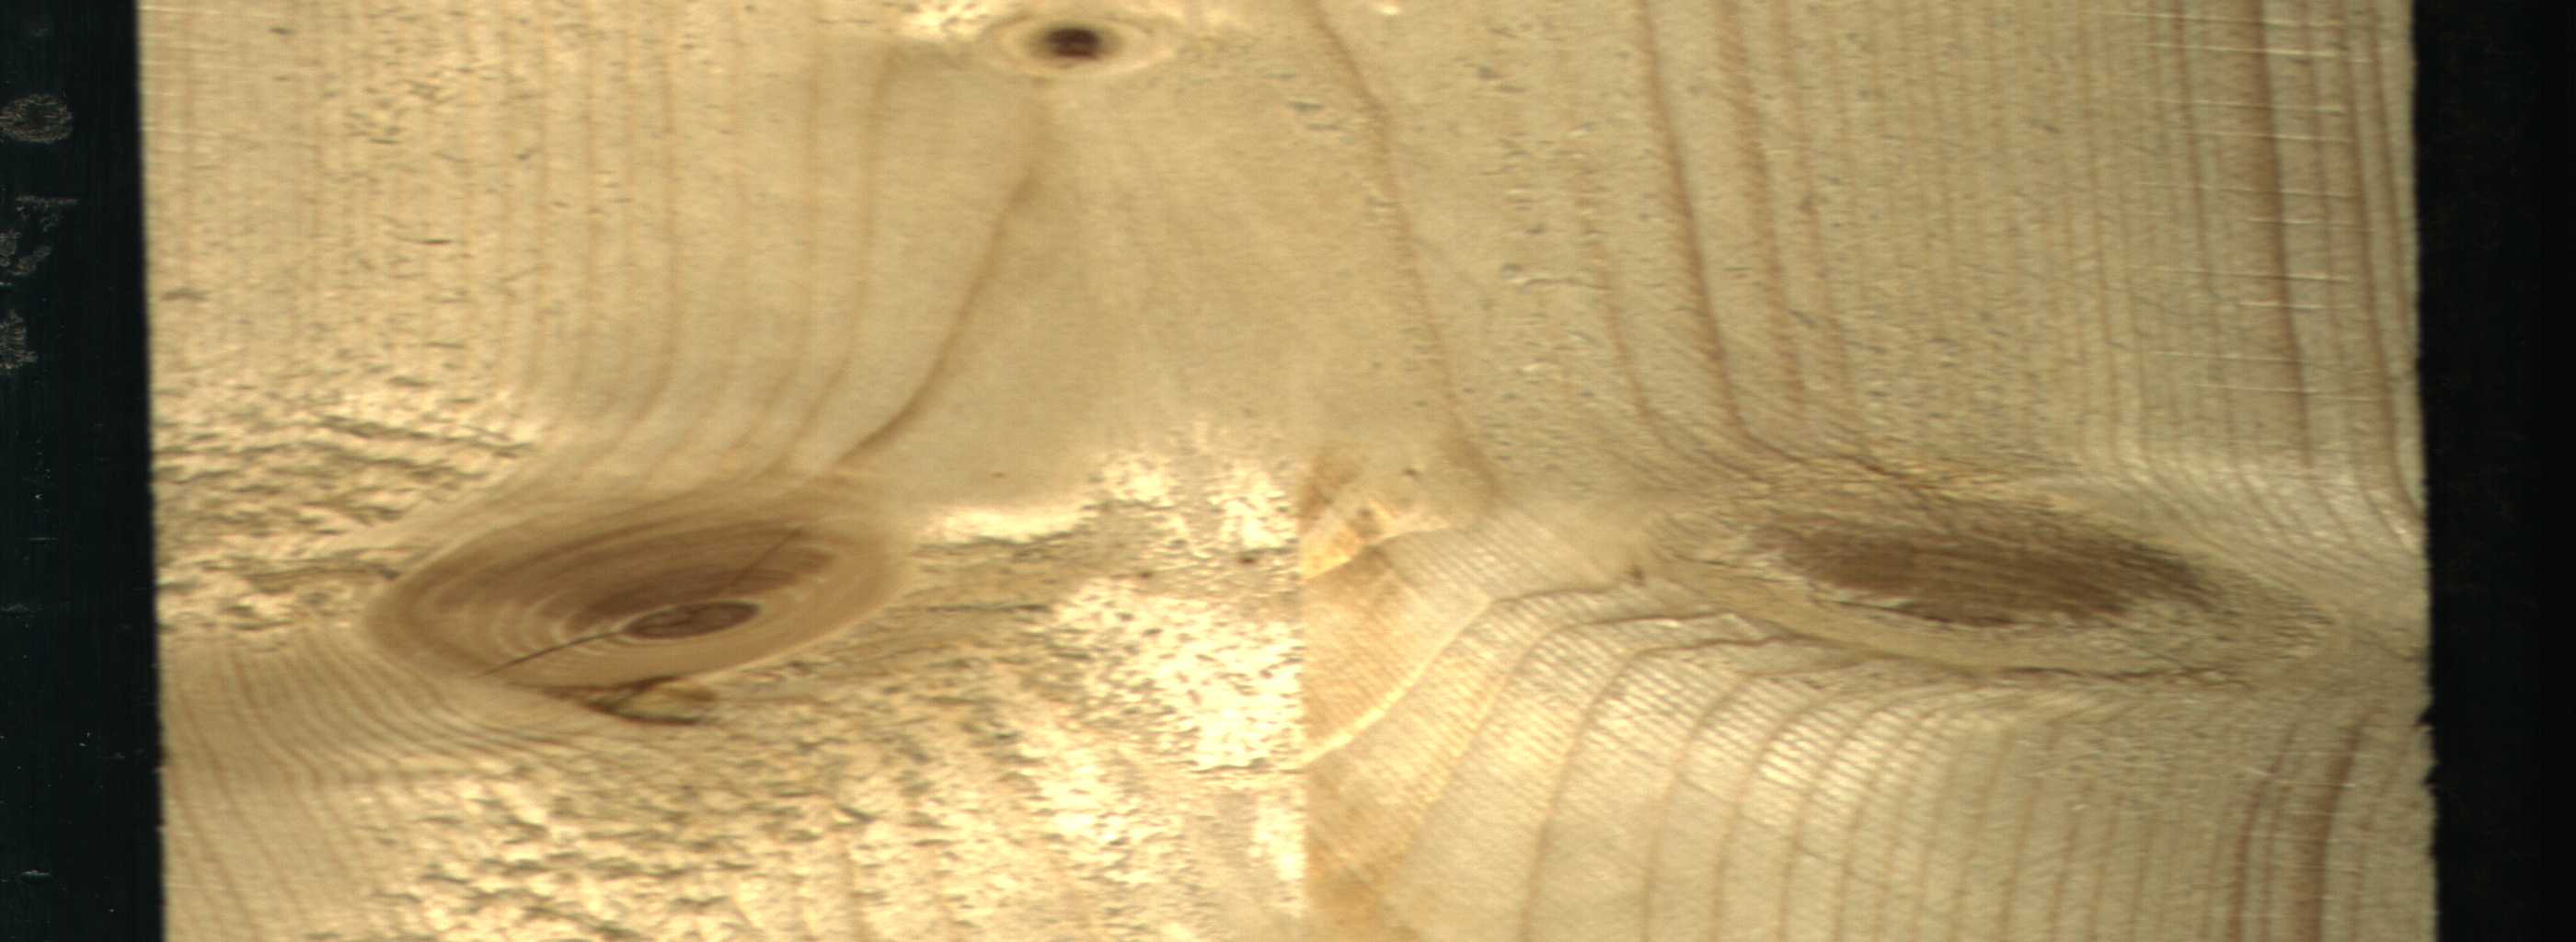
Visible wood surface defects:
knot_with_crack
Dead_Knot
Live_Knot